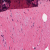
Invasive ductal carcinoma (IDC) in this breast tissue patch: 0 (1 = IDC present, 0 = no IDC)